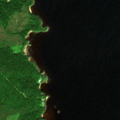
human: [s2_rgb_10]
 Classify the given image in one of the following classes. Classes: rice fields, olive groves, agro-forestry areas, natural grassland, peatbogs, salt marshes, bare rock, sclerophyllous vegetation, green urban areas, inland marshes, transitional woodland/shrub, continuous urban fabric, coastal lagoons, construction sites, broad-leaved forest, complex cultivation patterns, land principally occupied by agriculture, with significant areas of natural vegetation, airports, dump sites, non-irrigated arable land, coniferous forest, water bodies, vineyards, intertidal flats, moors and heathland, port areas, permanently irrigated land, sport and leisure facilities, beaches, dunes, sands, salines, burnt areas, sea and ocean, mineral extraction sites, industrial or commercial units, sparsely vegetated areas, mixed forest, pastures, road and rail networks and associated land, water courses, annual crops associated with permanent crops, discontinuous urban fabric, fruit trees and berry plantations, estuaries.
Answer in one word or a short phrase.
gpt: coniferous forest, mixed forest, water bodies